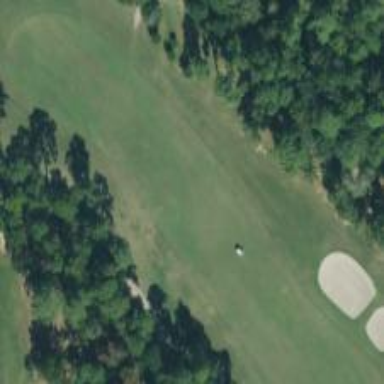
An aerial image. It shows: Golf hole.